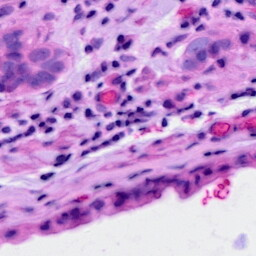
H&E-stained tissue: Ovarian